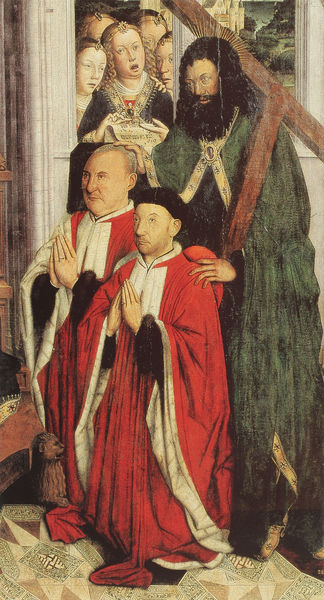
Titel: Mare de Déu dels Consellers; Mutter Gottes mit Stadträten
Künstler: Luis Dalmau
Institution: Barcelona, Museu Nacional d’Art de Catalunya
Schlagwörter: gemälde, kopf, mann, umhang, weiß, frauen, grün, menschen, ausschnitt, fenster, frau, hintergrund, männer, schwarz, rot, hochformat, menge, bart, mütze, falten, tragen, hände, kirche, boden, mantel, schulter, schultern, zuschauer, papst, gefaltet, detail, wandgemälde, wandmalerei, balken, burg, kreuz, strahlen, knien, beten, gebet, altar, talar, heiligenschein, christus, jesus, knieend, kniend, mittelalter, andacht, betende, knieen, priester, segnung, edelstein, mönch, geistliche, löwe, fresko, christen, gloriole, aureole, stifte, stifter, stifterfiguren, stifer, amtseinweihung, detail stifter